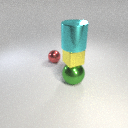
large green metal sphere below small yellow metal cube